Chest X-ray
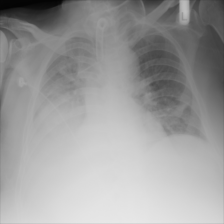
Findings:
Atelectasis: negative
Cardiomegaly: negative
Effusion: negative
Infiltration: negative
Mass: negative
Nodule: negative
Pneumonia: negative
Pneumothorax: negative
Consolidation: negative
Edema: negative
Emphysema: negative
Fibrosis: negative
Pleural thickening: negative
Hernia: negative